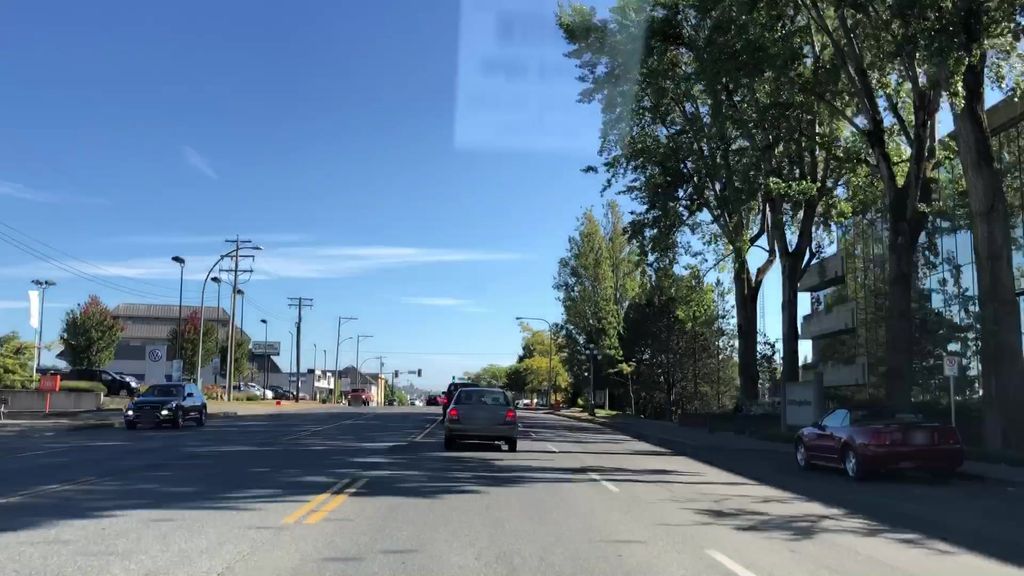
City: victoria